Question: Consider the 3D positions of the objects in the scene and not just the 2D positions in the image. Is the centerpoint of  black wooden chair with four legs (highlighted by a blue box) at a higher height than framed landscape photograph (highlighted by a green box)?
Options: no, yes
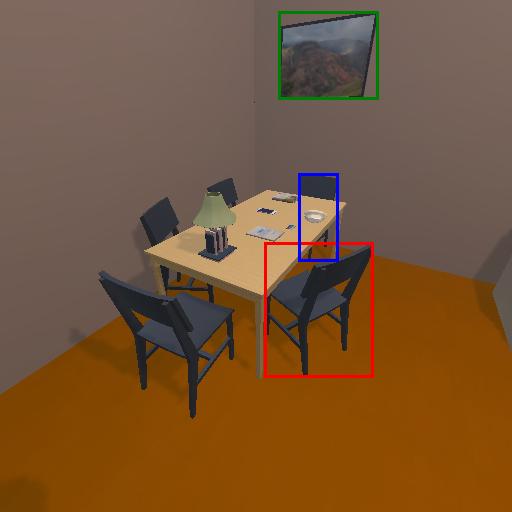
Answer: no